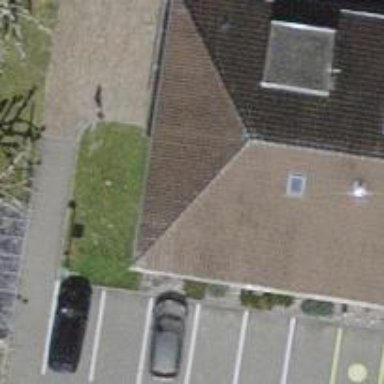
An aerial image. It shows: Post office.